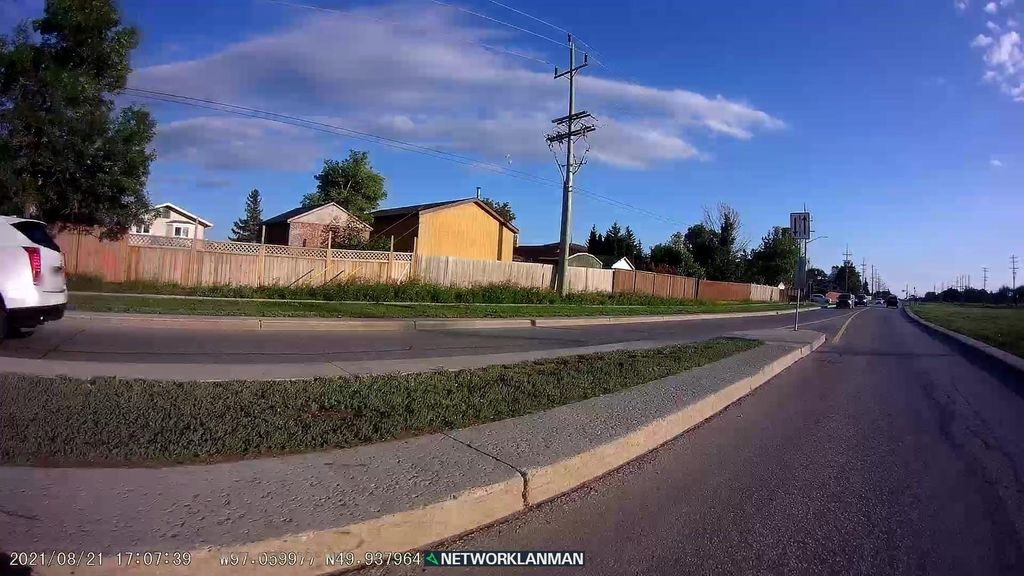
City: winnipeg